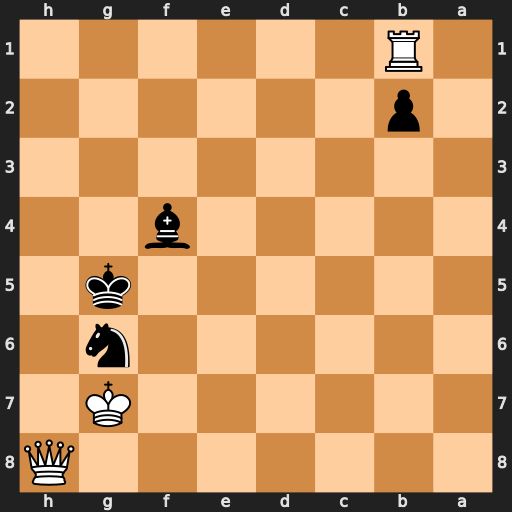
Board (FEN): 7Q/6K1/6n1/6k1/5b2/8/1p6/1R6
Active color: b
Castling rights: -
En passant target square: -
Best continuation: Be5+ Kf7 Bxh8